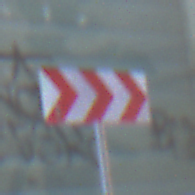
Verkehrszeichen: RichtungstafelnInKurvenGrossLinks
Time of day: MorningAfternoon
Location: Outdoor (Urban)
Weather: PartlyCloudy
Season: NotSpecified
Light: Natural